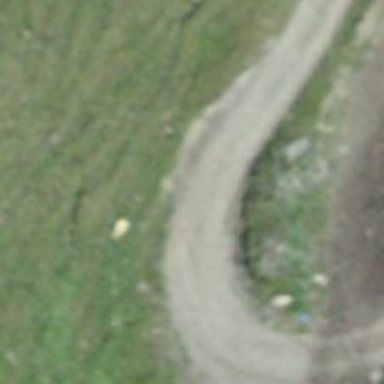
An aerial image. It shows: Gravel track of grade3 type.